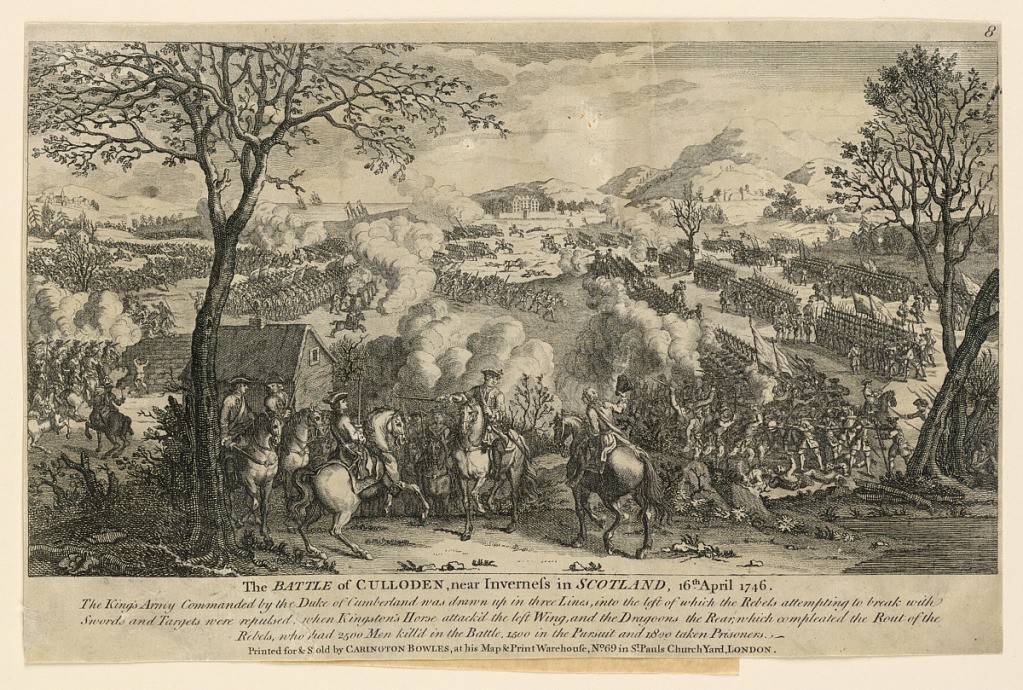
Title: The Battles of Culloden, Scotland
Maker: Carington Bowles, British, 1724 - 1793
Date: ca. 1760-1770
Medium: Engraving on paper
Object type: Print
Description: A mounted general salutes his officers in the foreground. In the distance massed troops in formation are in battle. Ships in the left distance.